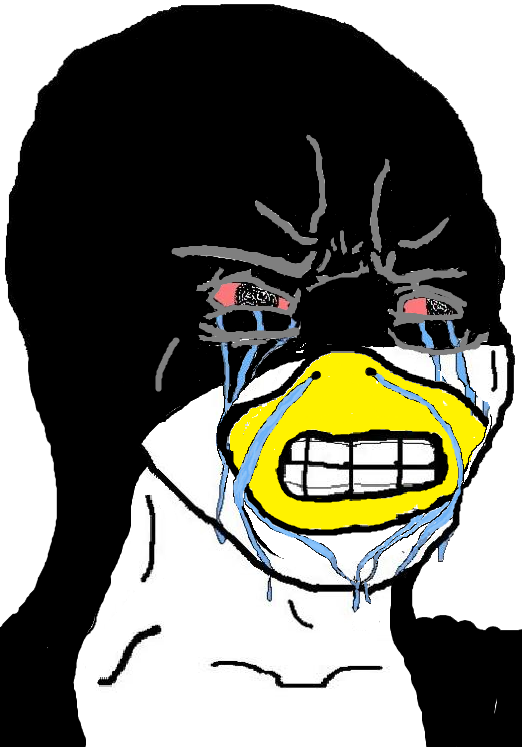
Label: 5_Animal